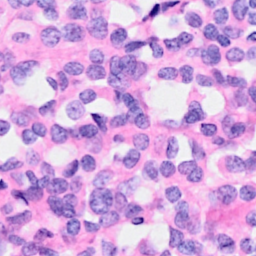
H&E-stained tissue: Breast